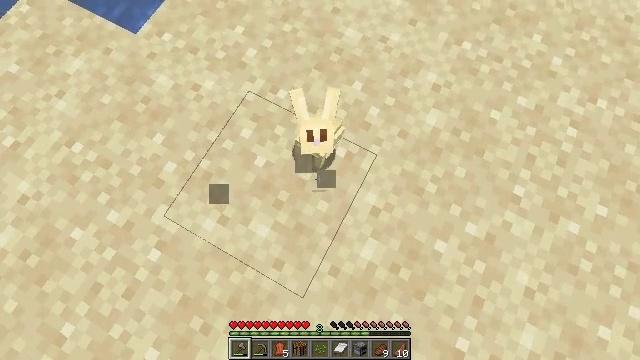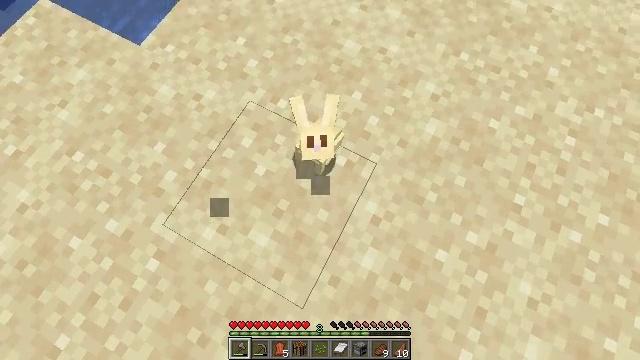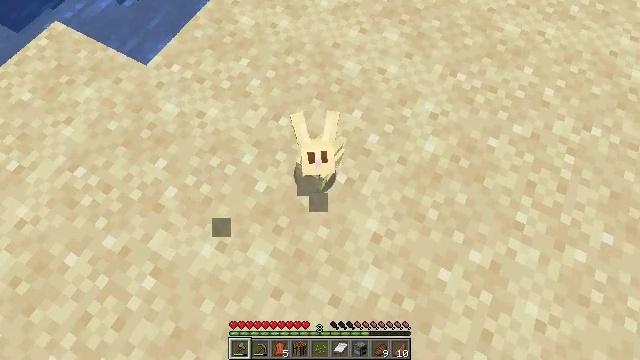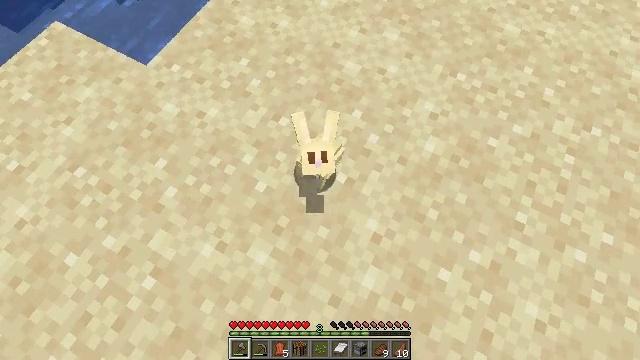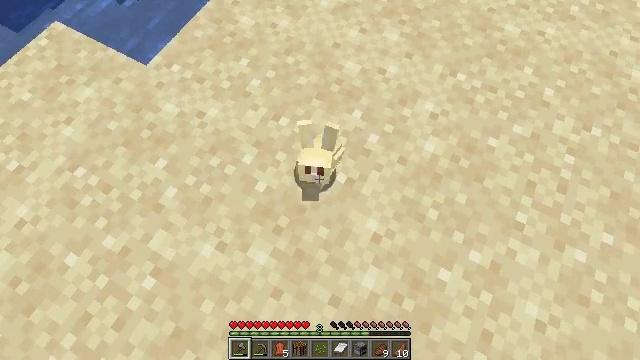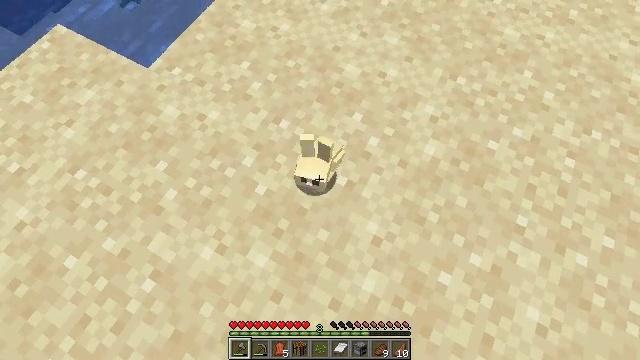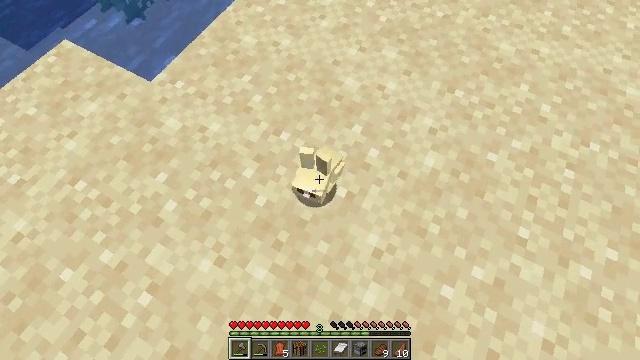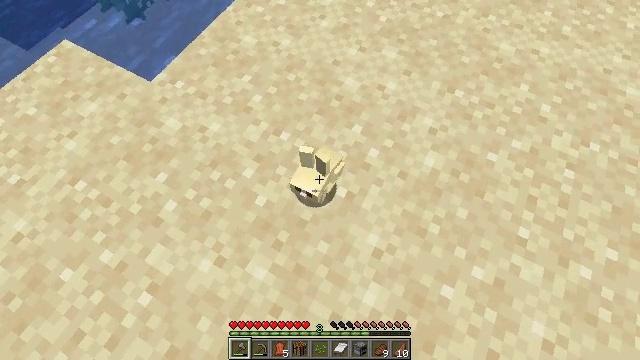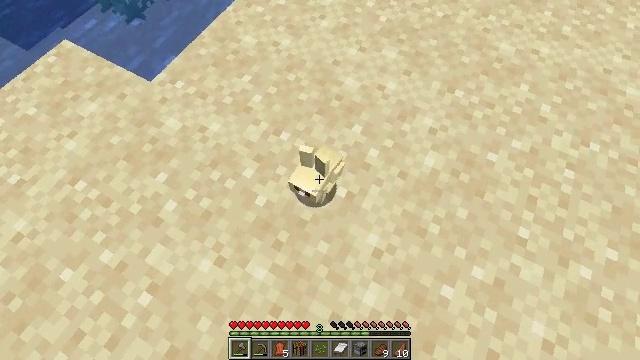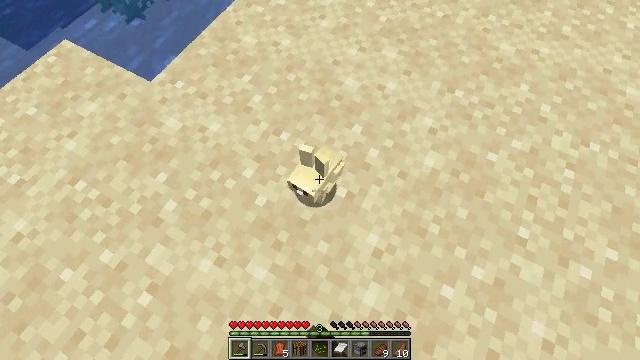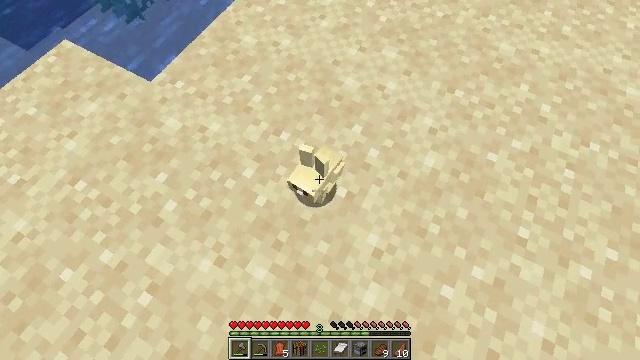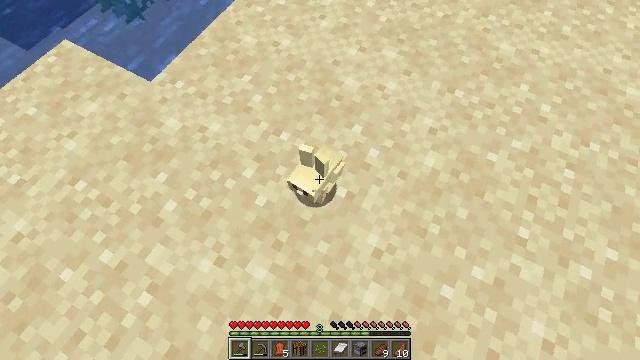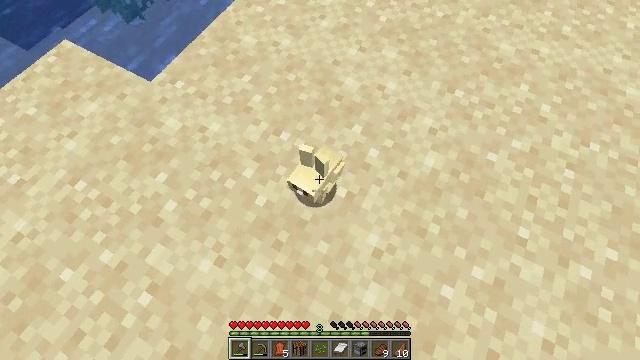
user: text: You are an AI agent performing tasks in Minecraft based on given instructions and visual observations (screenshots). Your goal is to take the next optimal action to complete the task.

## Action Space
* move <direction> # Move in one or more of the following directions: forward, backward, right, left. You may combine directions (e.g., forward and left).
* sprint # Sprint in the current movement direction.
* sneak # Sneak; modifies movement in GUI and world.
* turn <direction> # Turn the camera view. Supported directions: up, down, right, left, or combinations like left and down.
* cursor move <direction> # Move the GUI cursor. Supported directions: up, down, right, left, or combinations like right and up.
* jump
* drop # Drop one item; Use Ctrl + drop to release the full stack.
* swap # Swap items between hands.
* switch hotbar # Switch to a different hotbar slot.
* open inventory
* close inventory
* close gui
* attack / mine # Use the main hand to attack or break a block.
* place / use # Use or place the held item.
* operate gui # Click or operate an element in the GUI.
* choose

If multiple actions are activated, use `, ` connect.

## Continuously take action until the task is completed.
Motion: motion action
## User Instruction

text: Kill mobs.
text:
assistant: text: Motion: turn up
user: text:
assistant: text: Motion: turn up
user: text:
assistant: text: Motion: no_op
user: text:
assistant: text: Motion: no_op
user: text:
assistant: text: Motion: no_op
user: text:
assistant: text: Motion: turn up
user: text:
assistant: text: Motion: no_op
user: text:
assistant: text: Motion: attack / mine
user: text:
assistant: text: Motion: attack / mine
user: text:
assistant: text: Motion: attack / mine
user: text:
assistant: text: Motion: no_op
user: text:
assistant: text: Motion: no_op
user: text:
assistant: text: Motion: no_op